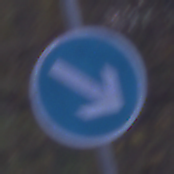
Verkehrszeichen: VorgeschriebeneVorbeifahrtRechts
Umgebung: Outdoor, Suburban
Tageszeit: Night
Wetter: PartlyCloudy
Licht: Artificial
Jahreszeit: NotSpecified
Kontrast: LowContrast